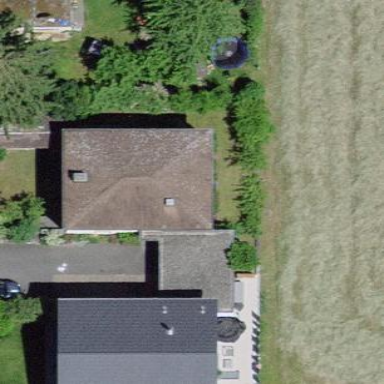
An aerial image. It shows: Semi-detached house.